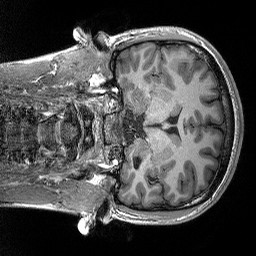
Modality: T1w
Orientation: coronal
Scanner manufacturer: siemens
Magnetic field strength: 3 T
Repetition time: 2.3 s
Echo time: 0.00298 s